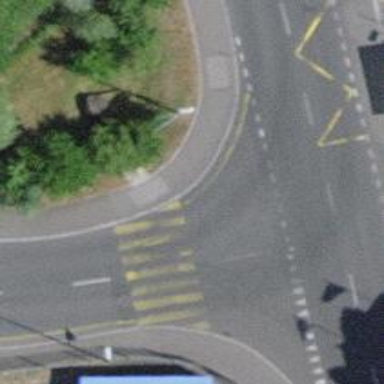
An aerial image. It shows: Sidewalk along the footway.